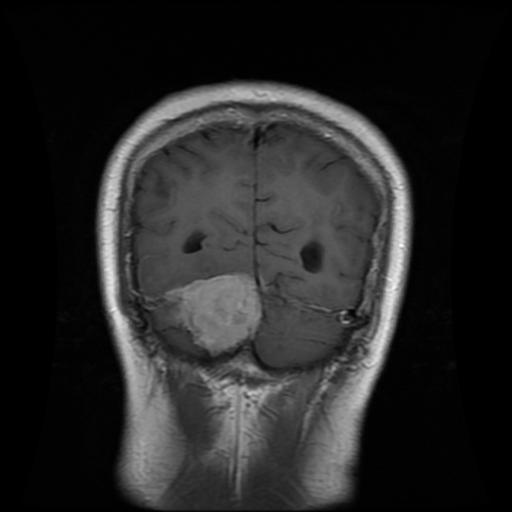
Label: meningioma